Question: '''
import xlrd
book = xlrd.open_workbook("univ_list.xls")
'''
I'm new to python. I'm trying to read a MS excel file that is in the same directory as my python script. Running the above code gives me a 'no such file or directory' error.
I'll provide more information if needed.
: code with full path upon request
'''
import xlrd
book = xlrd.open_workbook("D:\Python_Scripts\univ_list.xls")
'''
with corresponding error message

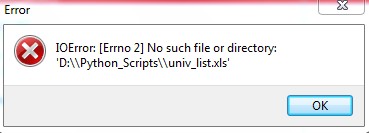
Answer: '''
import xlrd
book = xlrd.open_workbook("univ_list.xls")
'''
works perfectly well except that I need to replace xls with xlsx.